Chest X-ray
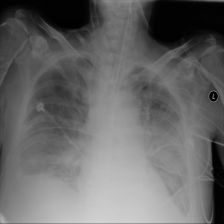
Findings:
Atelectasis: positive
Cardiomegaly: negative
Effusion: negative
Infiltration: negative
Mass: negative
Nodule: negative
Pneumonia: positive
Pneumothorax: negative
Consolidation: positive
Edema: positive
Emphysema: negative
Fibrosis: negative
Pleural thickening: negative
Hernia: negative